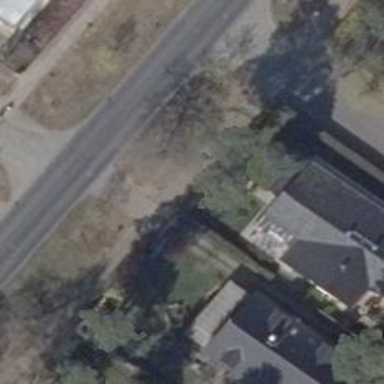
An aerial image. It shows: Sidewalk along the footway.